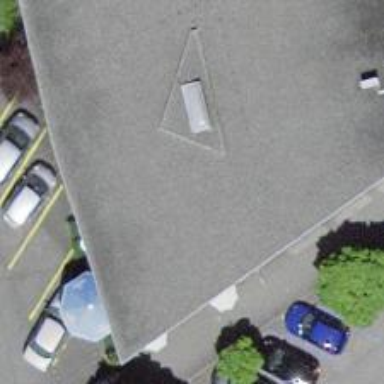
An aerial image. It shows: Restaurant.